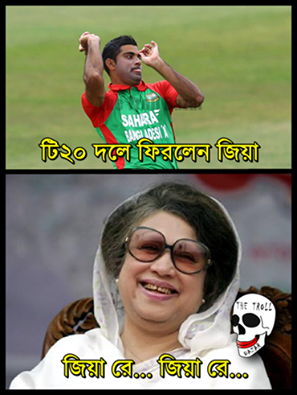
Caption: টি20 দলে ফিরলেন জিয়া জিয়া রে... জিয়া রে...
Label: non-hate